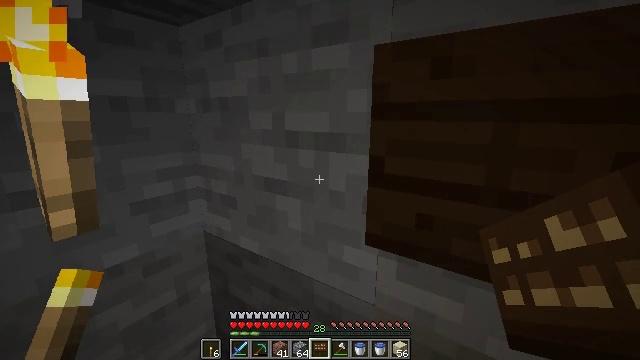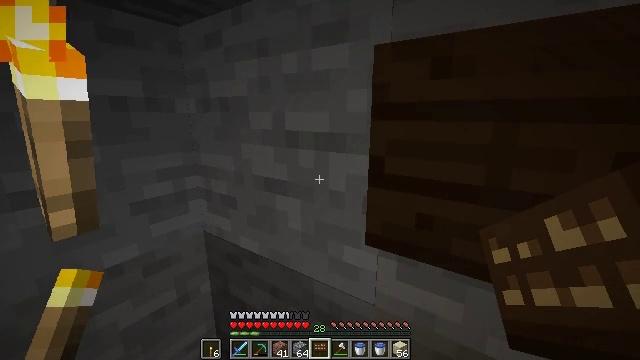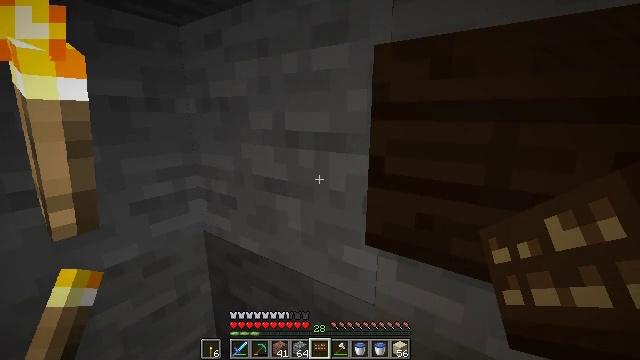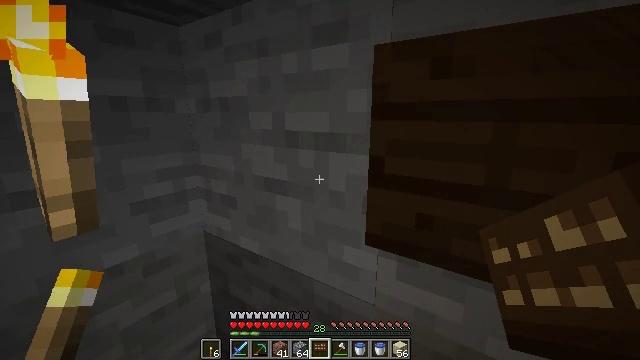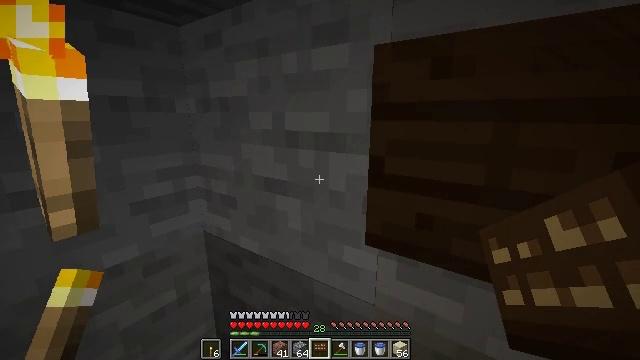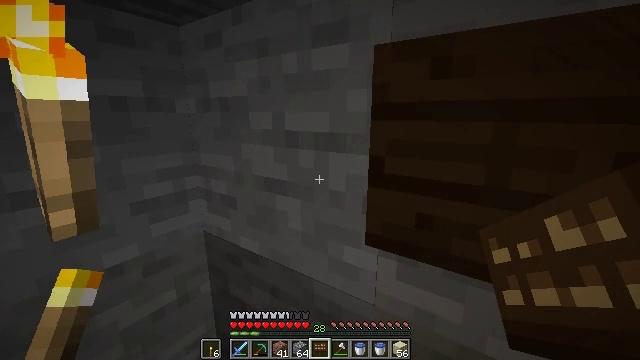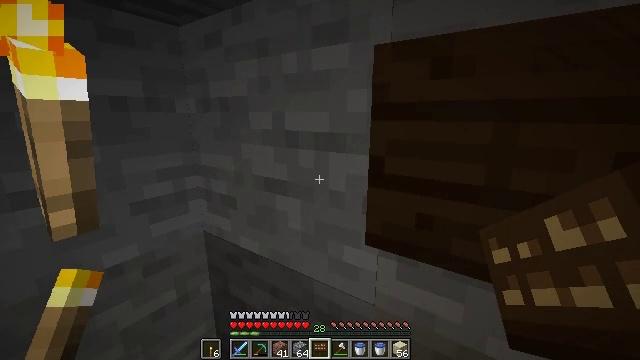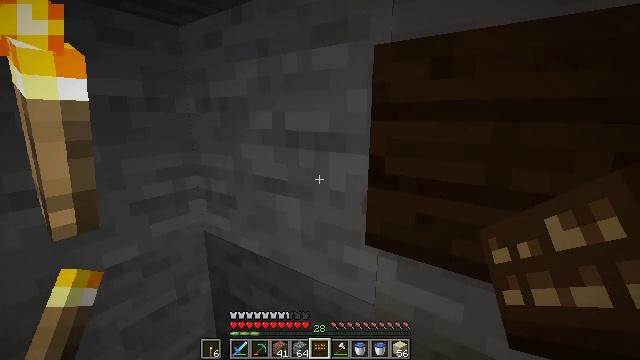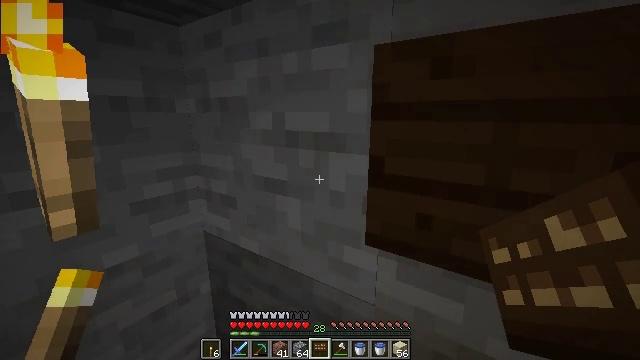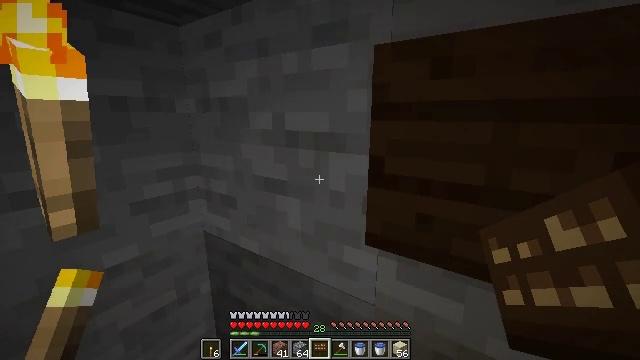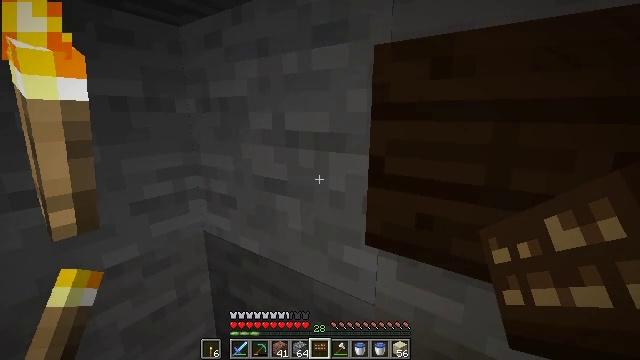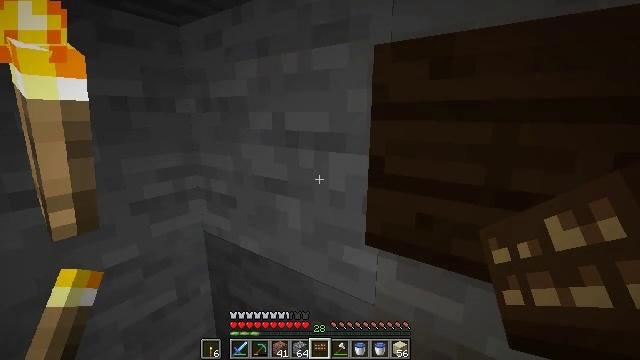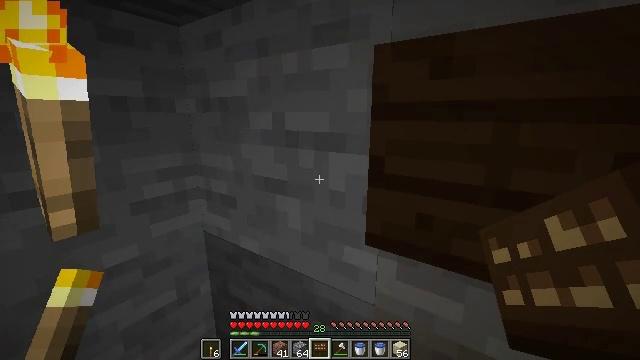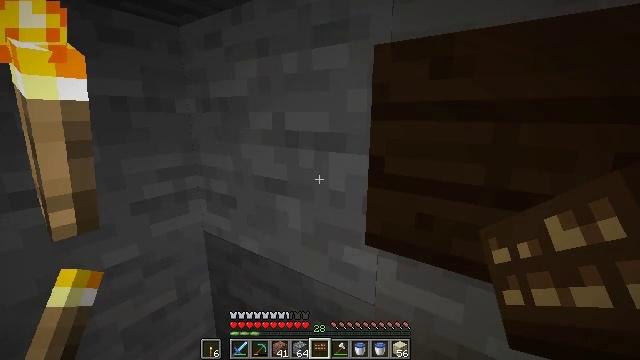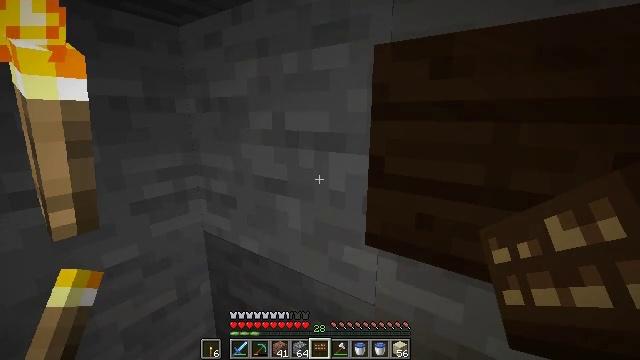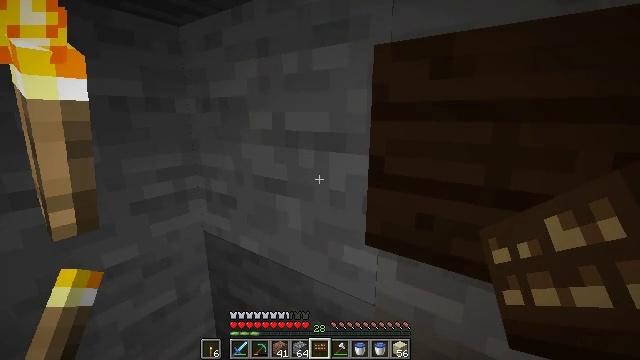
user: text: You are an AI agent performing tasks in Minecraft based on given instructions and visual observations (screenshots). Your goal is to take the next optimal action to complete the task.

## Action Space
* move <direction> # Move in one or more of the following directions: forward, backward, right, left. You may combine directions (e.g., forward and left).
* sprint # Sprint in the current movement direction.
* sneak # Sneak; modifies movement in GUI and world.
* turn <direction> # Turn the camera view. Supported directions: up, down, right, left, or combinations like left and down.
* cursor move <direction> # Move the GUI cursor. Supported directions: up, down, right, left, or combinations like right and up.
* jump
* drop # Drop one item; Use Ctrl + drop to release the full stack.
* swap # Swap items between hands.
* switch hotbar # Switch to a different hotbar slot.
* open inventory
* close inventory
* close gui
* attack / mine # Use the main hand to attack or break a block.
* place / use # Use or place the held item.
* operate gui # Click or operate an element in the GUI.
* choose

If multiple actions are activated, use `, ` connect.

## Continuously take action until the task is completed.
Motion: motion action
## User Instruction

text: Take down the wall torch for reuse.
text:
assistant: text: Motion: no_op
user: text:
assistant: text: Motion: no_op
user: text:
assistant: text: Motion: no_op
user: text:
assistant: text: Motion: no_op
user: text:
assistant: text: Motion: no_op
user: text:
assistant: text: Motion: no_op
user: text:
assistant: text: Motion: no_op
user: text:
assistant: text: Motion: no_op
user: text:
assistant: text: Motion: no_op
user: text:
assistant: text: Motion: no_op
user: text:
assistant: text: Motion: no_op
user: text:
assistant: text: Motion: no_op
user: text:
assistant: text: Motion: no_op
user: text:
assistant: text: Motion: no_op
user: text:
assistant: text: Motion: no_op
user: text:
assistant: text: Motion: no_op
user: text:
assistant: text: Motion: no_op
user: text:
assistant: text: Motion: no_op
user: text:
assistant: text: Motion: no_op
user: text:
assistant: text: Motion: no_op
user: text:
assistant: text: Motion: no_op
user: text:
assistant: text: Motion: no_op
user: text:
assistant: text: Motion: no_op
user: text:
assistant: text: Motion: no_op
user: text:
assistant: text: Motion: no_op
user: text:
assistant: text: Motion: no_op
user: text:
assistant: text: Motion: no_op
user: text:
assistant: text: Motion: no_op
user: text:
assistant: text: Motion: no_op
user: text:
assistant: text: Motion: no_op